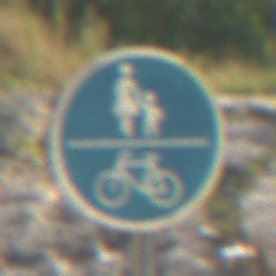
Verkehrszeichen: GemeinsamerGehUndRadweg
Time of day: MorningAfternoon
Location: Outdoor (Nature)
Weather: PartlyCloudy
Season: NotSpecified
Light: Natural